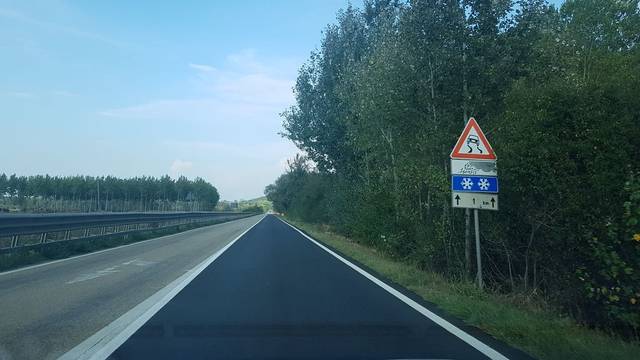
Region: Italy
Coordinates: 44.802, 8.447